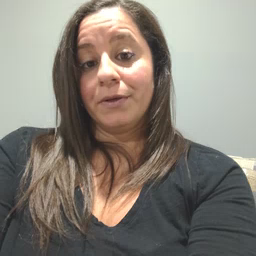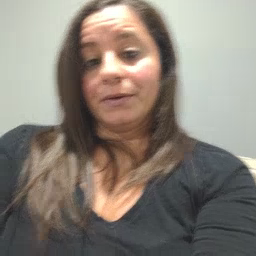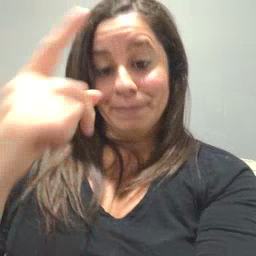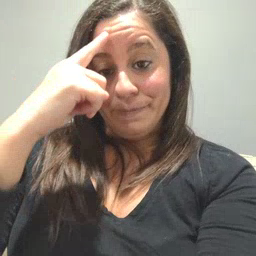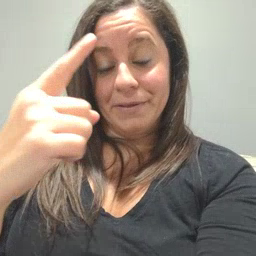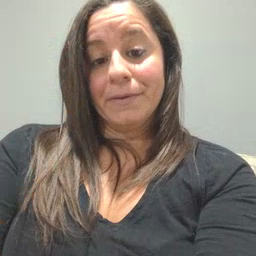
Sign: penny